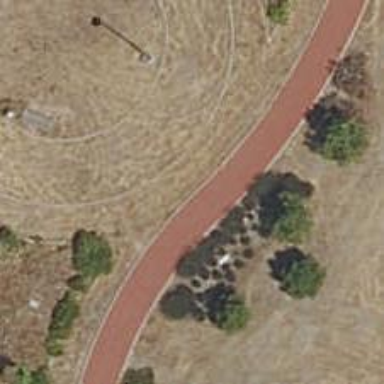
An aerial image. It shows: Asphalt cycleway.